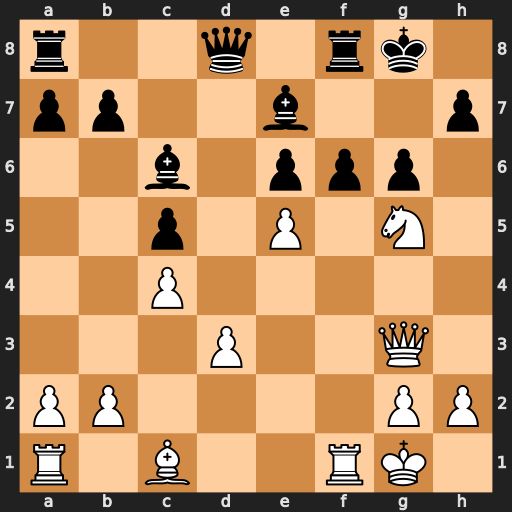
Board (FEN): r2q1rk1/pp2b2p/2b1ppp1/2p1P1N1/2P5/3P2Q1/PP4PP/R1B2RK1
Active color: w
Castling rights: -
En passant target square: -
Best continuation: Nxe6 Qd7 Nxf8